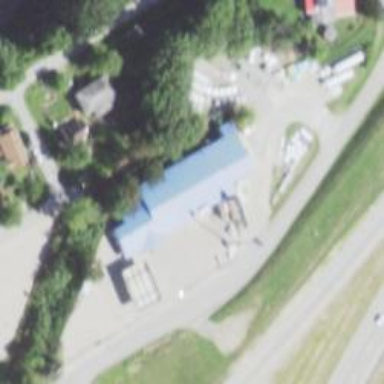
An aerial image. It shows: Convenience shop.